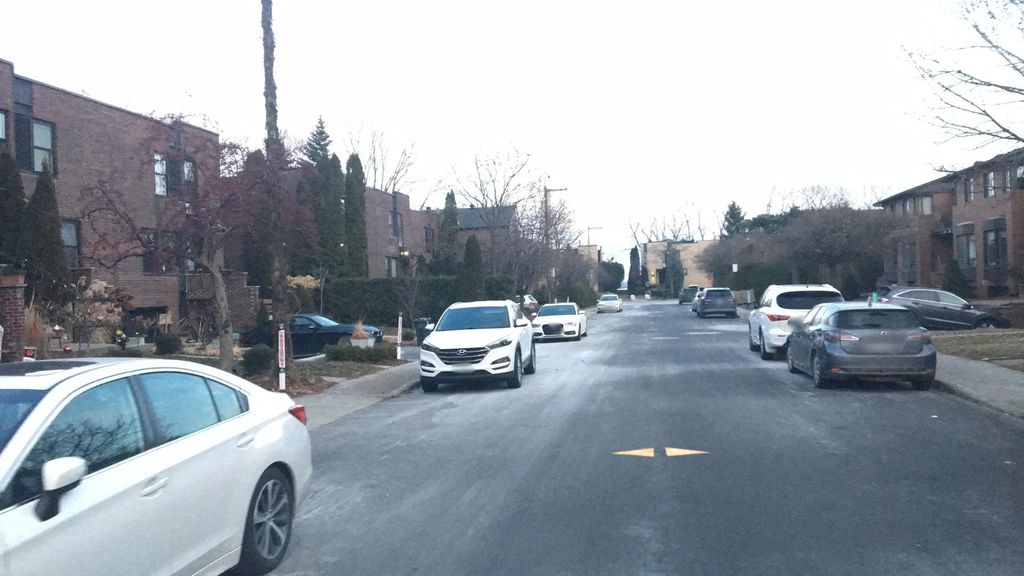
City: montreal